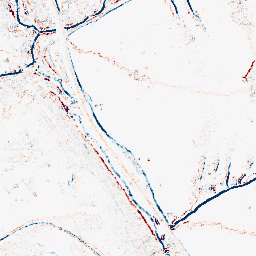
Category: morphological
Decomposition family: morphological_square
Decomposition parameters: operation: average
size: 3
Upsampling method: cubic_mitchell
Upsampling parameters: scale: 4
Upsampling scale: 4